Question: I have placed the map fragment inside a LinearLayout which is a child of a ScrollView.
When I encounter the map as I scroll down, the map leaves a black patch on the screen.
I am facing this issue in devices before ICS viz. Gingerbread. Has anyone faced a similar issue ?
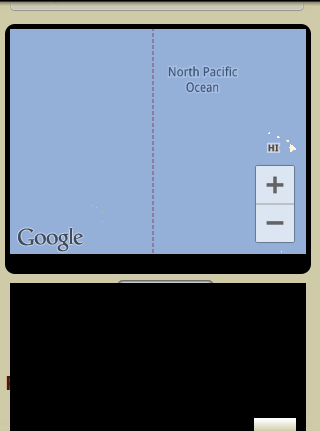
Answer: I got the solution !!
Create a class MyMapFragment
'''
import android.os.Bundle;
import android.view.LayoutInflater;
import android.view.SurfaceView;
import android.view.View;
import android.view.ViewGroup;
import com.google.android.gms.maps.SupportMapFragment;
public class MyMapFragment extends SupportMapFragment {
@Override
public View onCreateView(LayoutInflater inflater, ViewGroup container,
Bundle savedInstanceState) {
View view = super.onCreateView(inflater, container, savedInstanceState);
setMapTransparent((ViewGroup) view);
return view;
};
private void setMapTransparent(ViewGroup group) {
int childCount = group.getChildCount();
for (int i = 0; i < childCount; i++) {
View child = group.getChildAt(i);
if (child instanceof ViewGroup) {
setMapTransparent((ViewGroup) child);
} else if (child instanceof SurfaceView) {
child.setBackgroundColor(0x00000000);
}
}
}
}
'''
Initialize GoogleMap
'''
map = ((MyMapFragment) getSupportFragmentManager()
.findFragmentById(R.id.mapView)).getMap();
'''
inside xml
'''
<LinearLayout
android:layout_width="fill_parent"
android:layout_height="250dp"
android:layout_marginBottom="15dp"
android:background="@drawable/mapouter" >
<fragment
xmlns:map="http://schemas.android.com/apk/res-auto"
android:id="@+id/mapView"
android:name="com.example.MyMapFragment"
android:layout_width="match_parent"
android:layout_height="match_parent" />
</LinearLayout>
'''